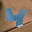
Label: 4